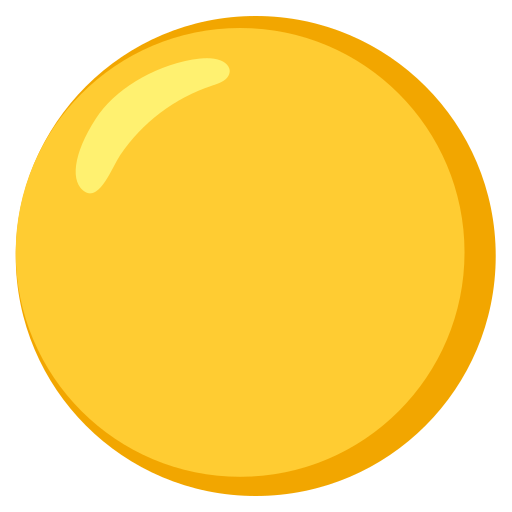
Emoji: 🟡